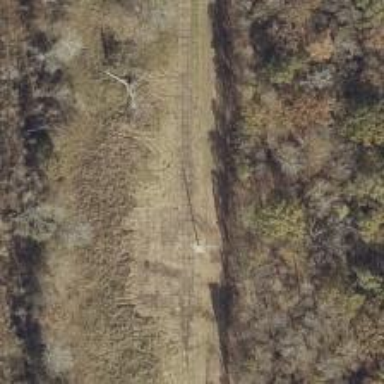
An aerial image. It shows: Power pole.